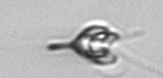
Label: Pyramimonas_longicauda